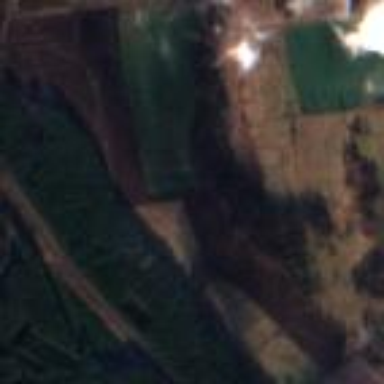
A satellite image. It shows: Picturesque farmland scene.